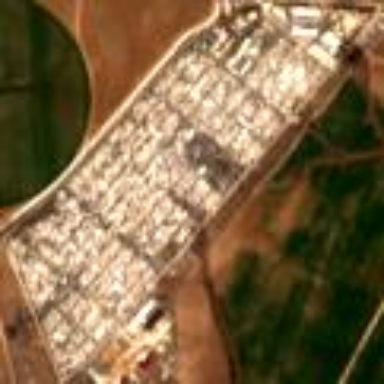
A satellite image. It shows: Residential area designated as refugee site.